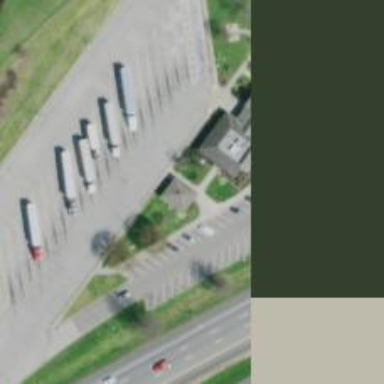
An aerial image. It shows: Rest area on the road.